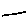
Label: line